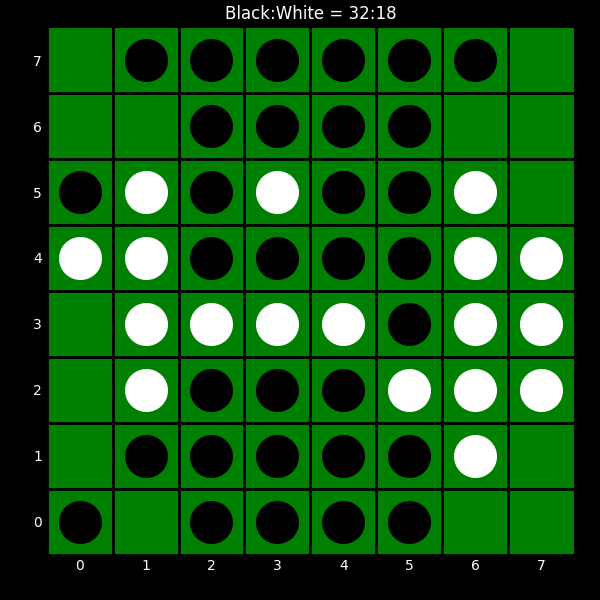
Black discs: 32
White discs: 18